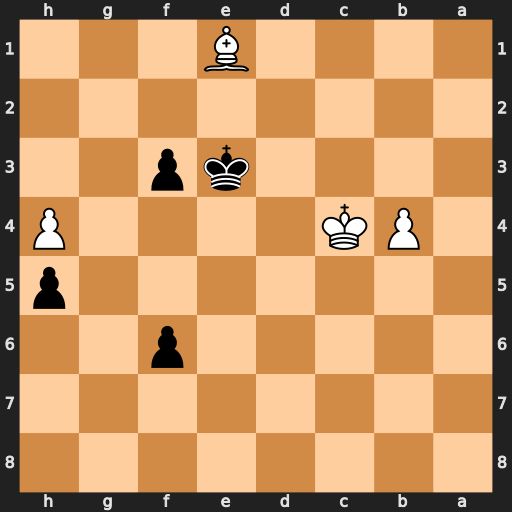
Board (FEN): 8/8/5p2/7p/1PK4P/4kp2/8/4B3
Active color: b
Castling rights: -
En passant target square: -
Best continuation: Ke2 Bg3 f5 Kd5 f4 Bxf4 f2